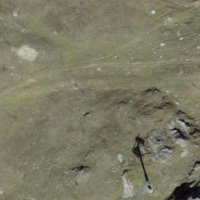
EUNIS habitat code: 26
Species observed at this site:
Oenanthe oenanthe
Hesperia comma